Here is a 2-D grayscale rendering of raw bearing vibration samples (signal-to-image). Diagnose the bearing from this image, choosing from: normal, inner_race, outer_race, ball.
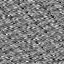
Answer: outer_race